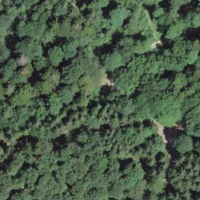
EUNIS habitat code: 44
Species observed at this site:
Caltha palustris
Melittis melissophyllum